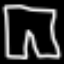
Label: pants